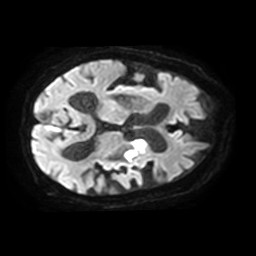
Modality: TRACE
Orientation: axial
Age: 83
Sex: female
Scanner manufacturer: philips
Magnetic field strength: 3 T
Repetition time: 3.877 s
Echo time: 0.05933 s